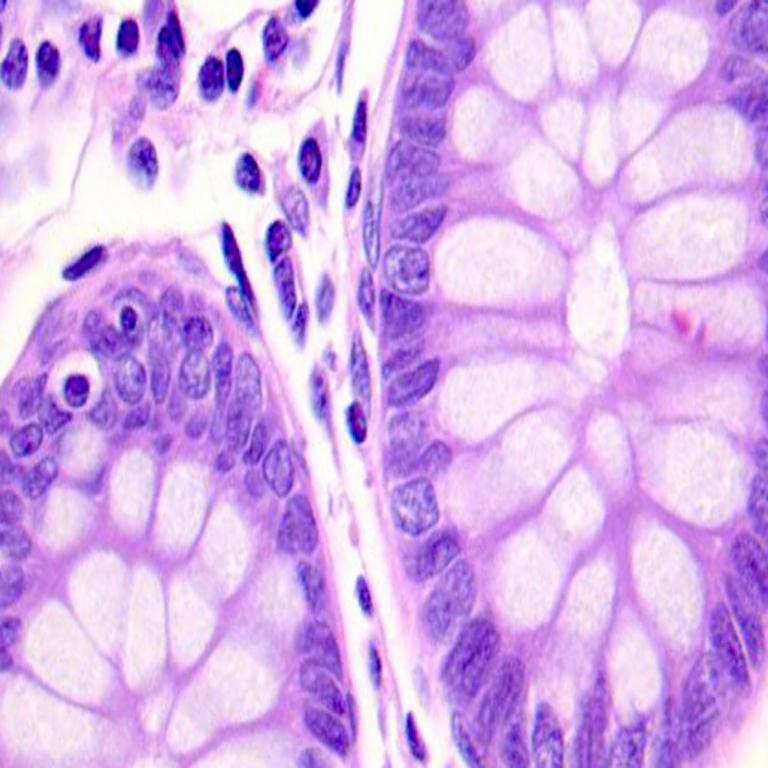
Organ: colon
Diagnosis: benign